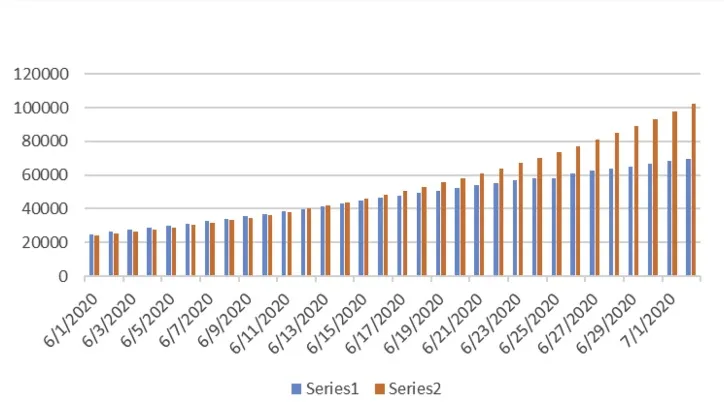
The predicted final size of epidemic in Egypt after one month.
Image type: chart (chart)